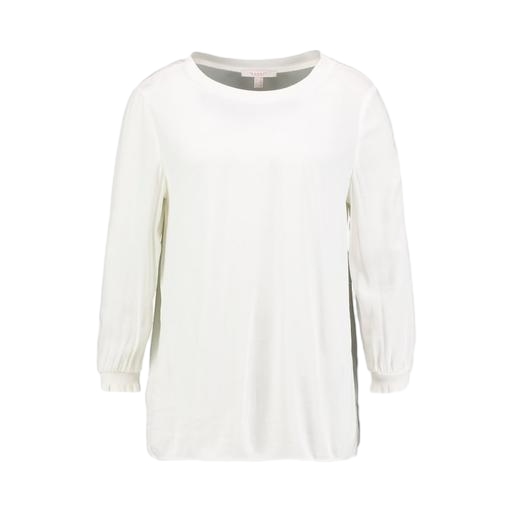
white long-sleeve plissé, white long aleeved shirt, white three-quarter-sleeve top only macy, white background